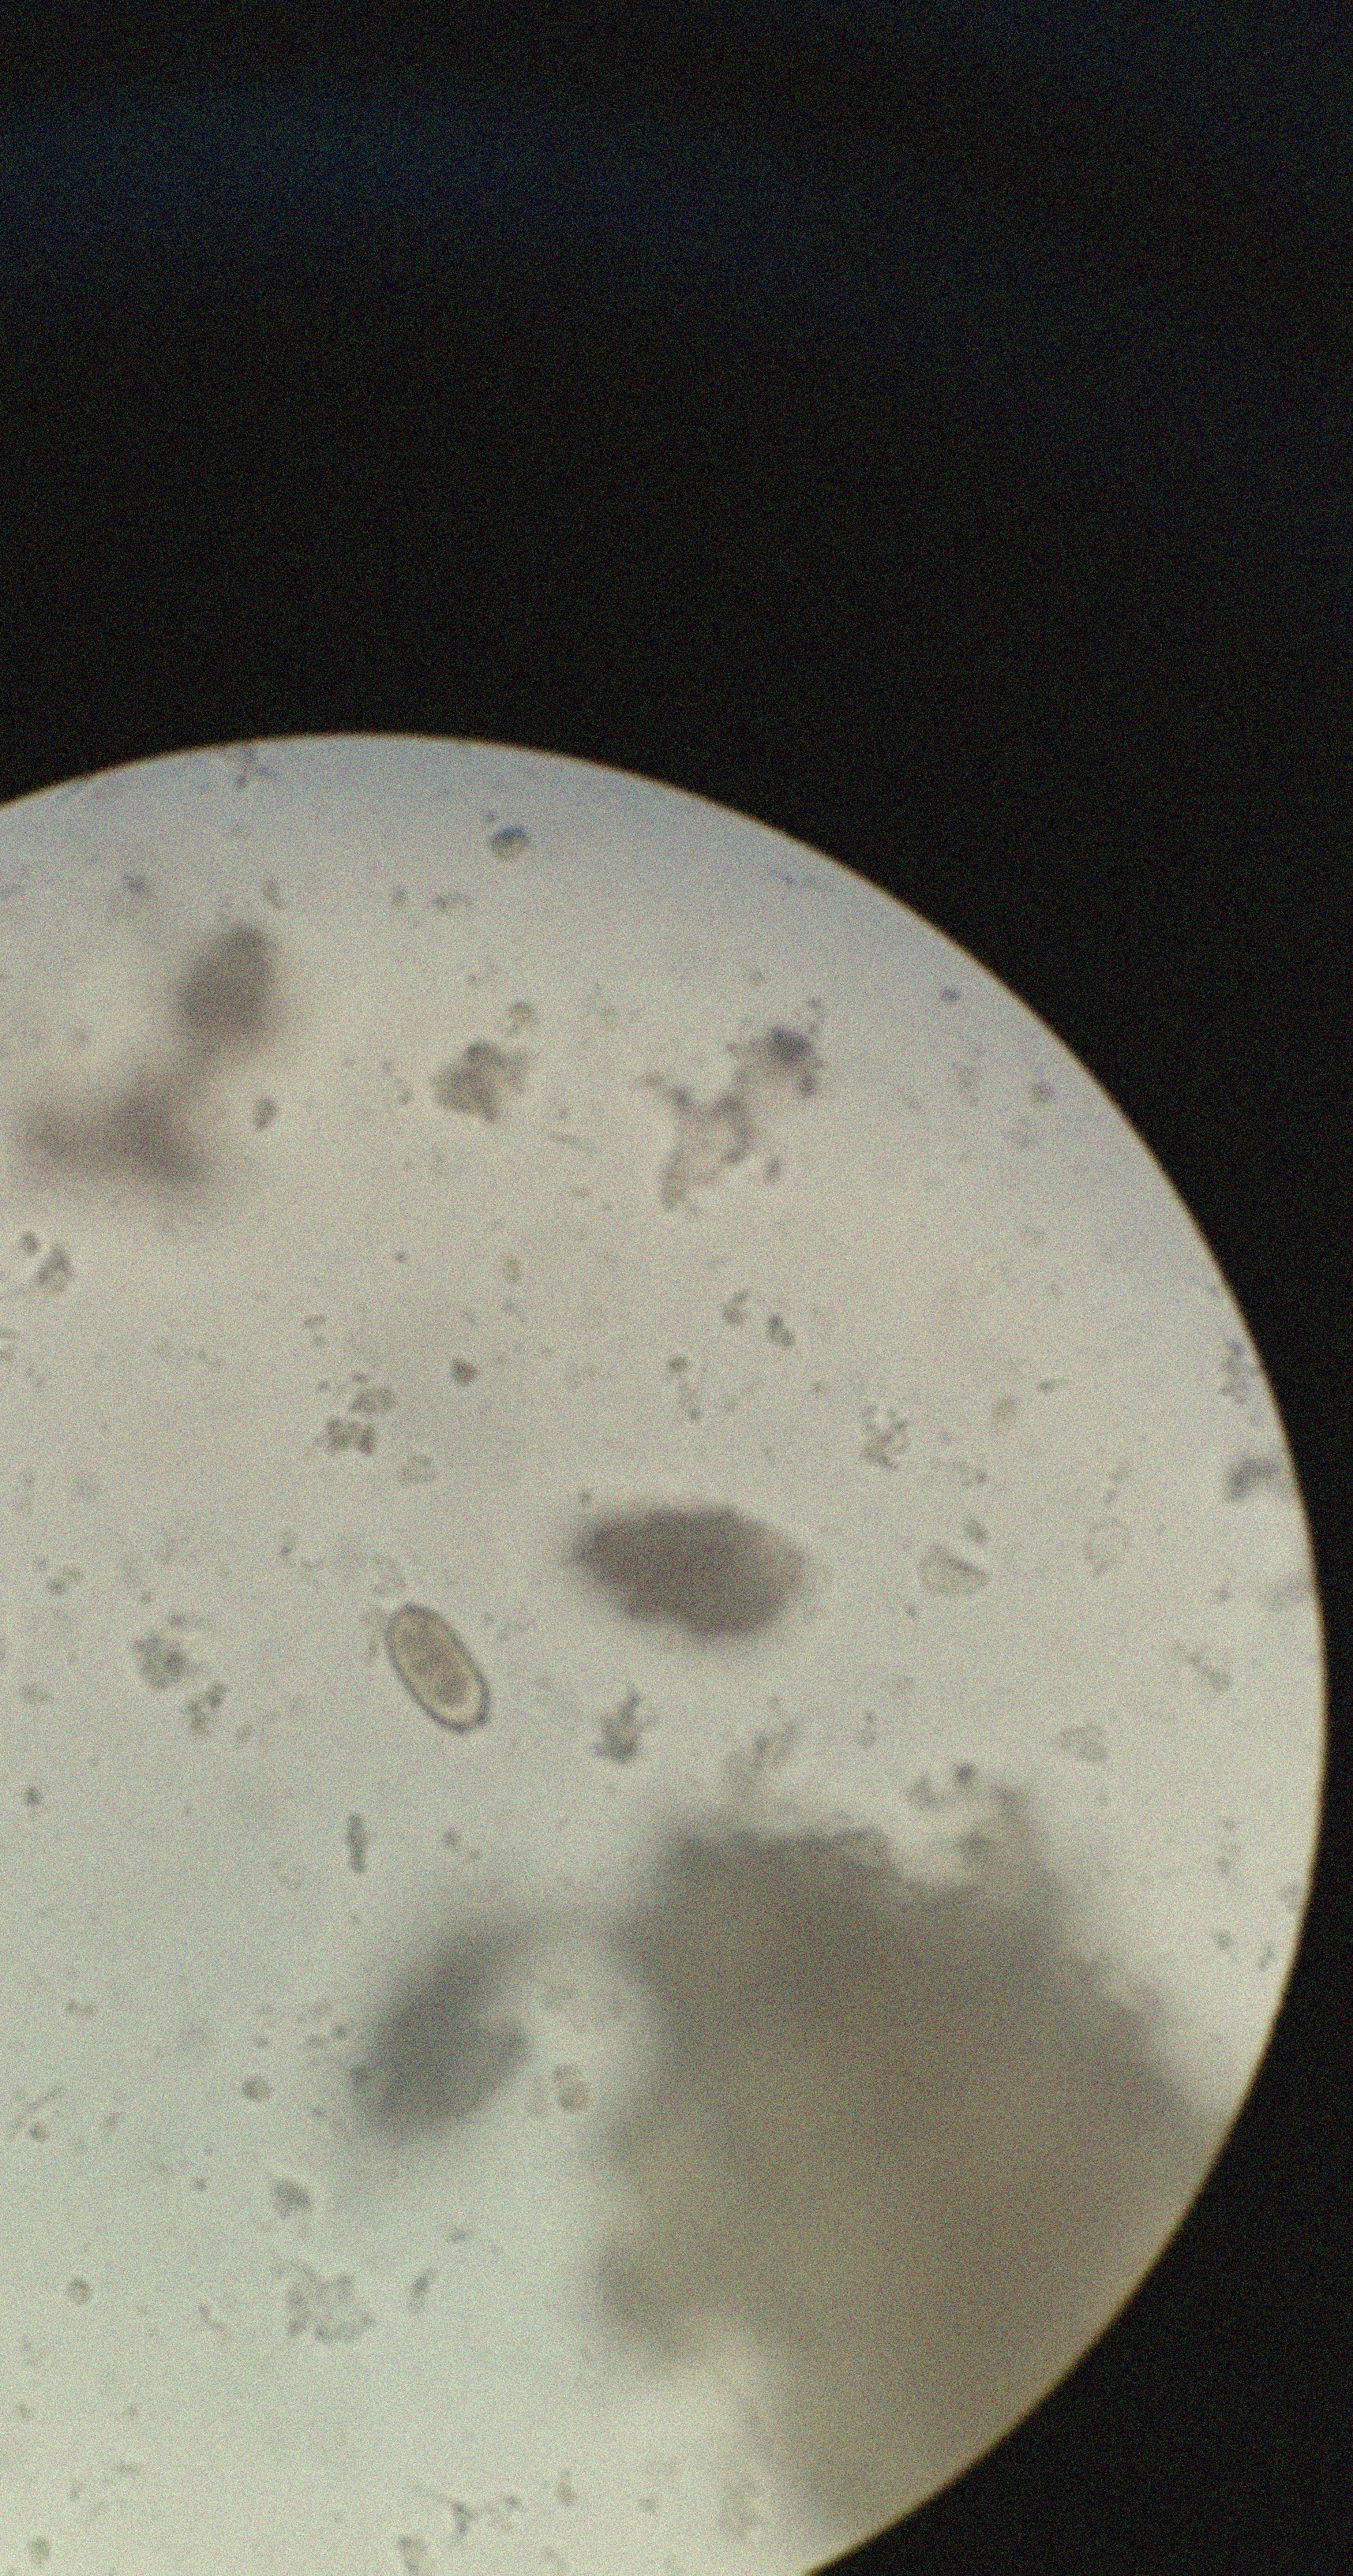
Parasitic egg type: Capillaria philippinensis